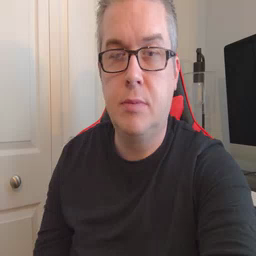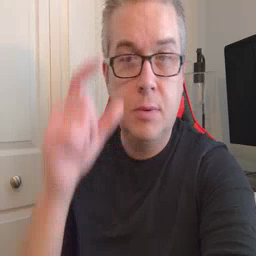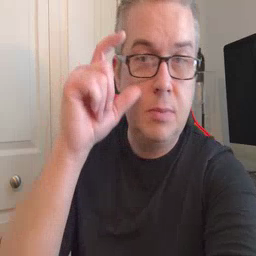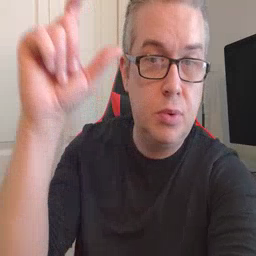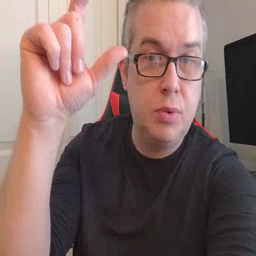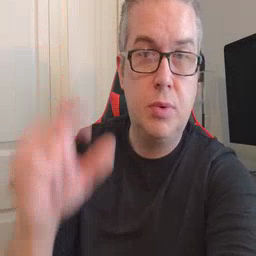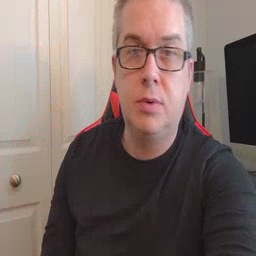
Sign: moon